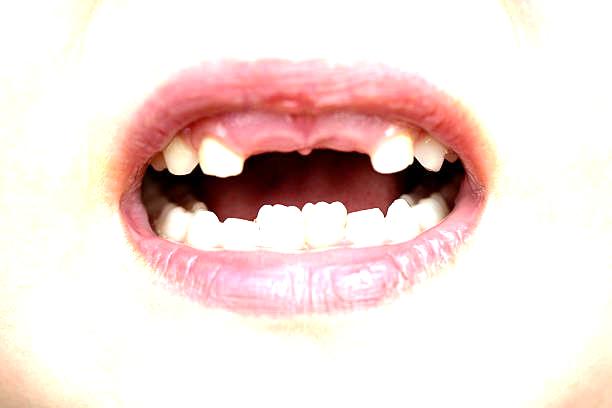
Condition: hypodontia